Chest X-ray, PA view. Patient: 26 years old, sex F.
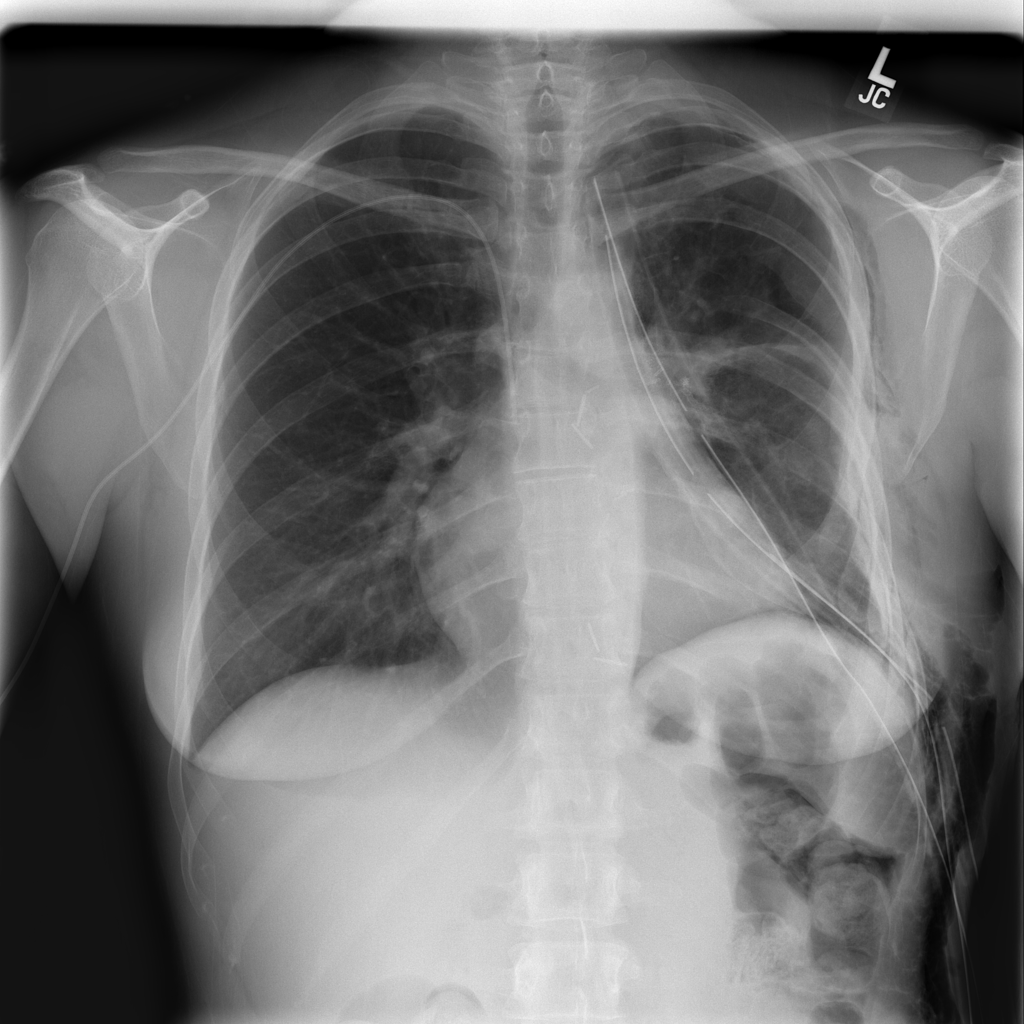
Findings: No Finding